Field crop: maize
Growth stage: 1
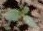
Species: datura